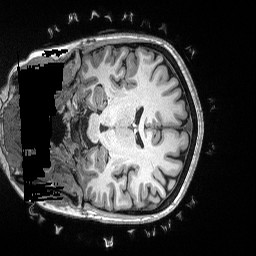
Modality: T1w
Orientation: coronal
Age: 33
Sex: female
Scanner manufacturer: siemens
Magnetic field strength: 3 T
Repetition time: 2.53 s
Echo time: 0.00169 s